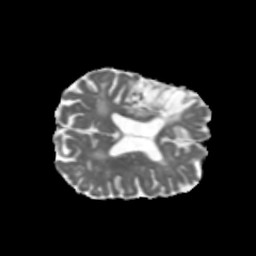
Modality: MD
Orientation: axial
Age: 75
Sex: male
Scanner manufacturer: siemens
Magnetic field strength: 3 T
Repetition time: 5.47 s
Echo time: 0.0854 s